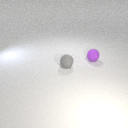
small gray rubber sphere in front of small purple rubber sphere